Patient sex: F
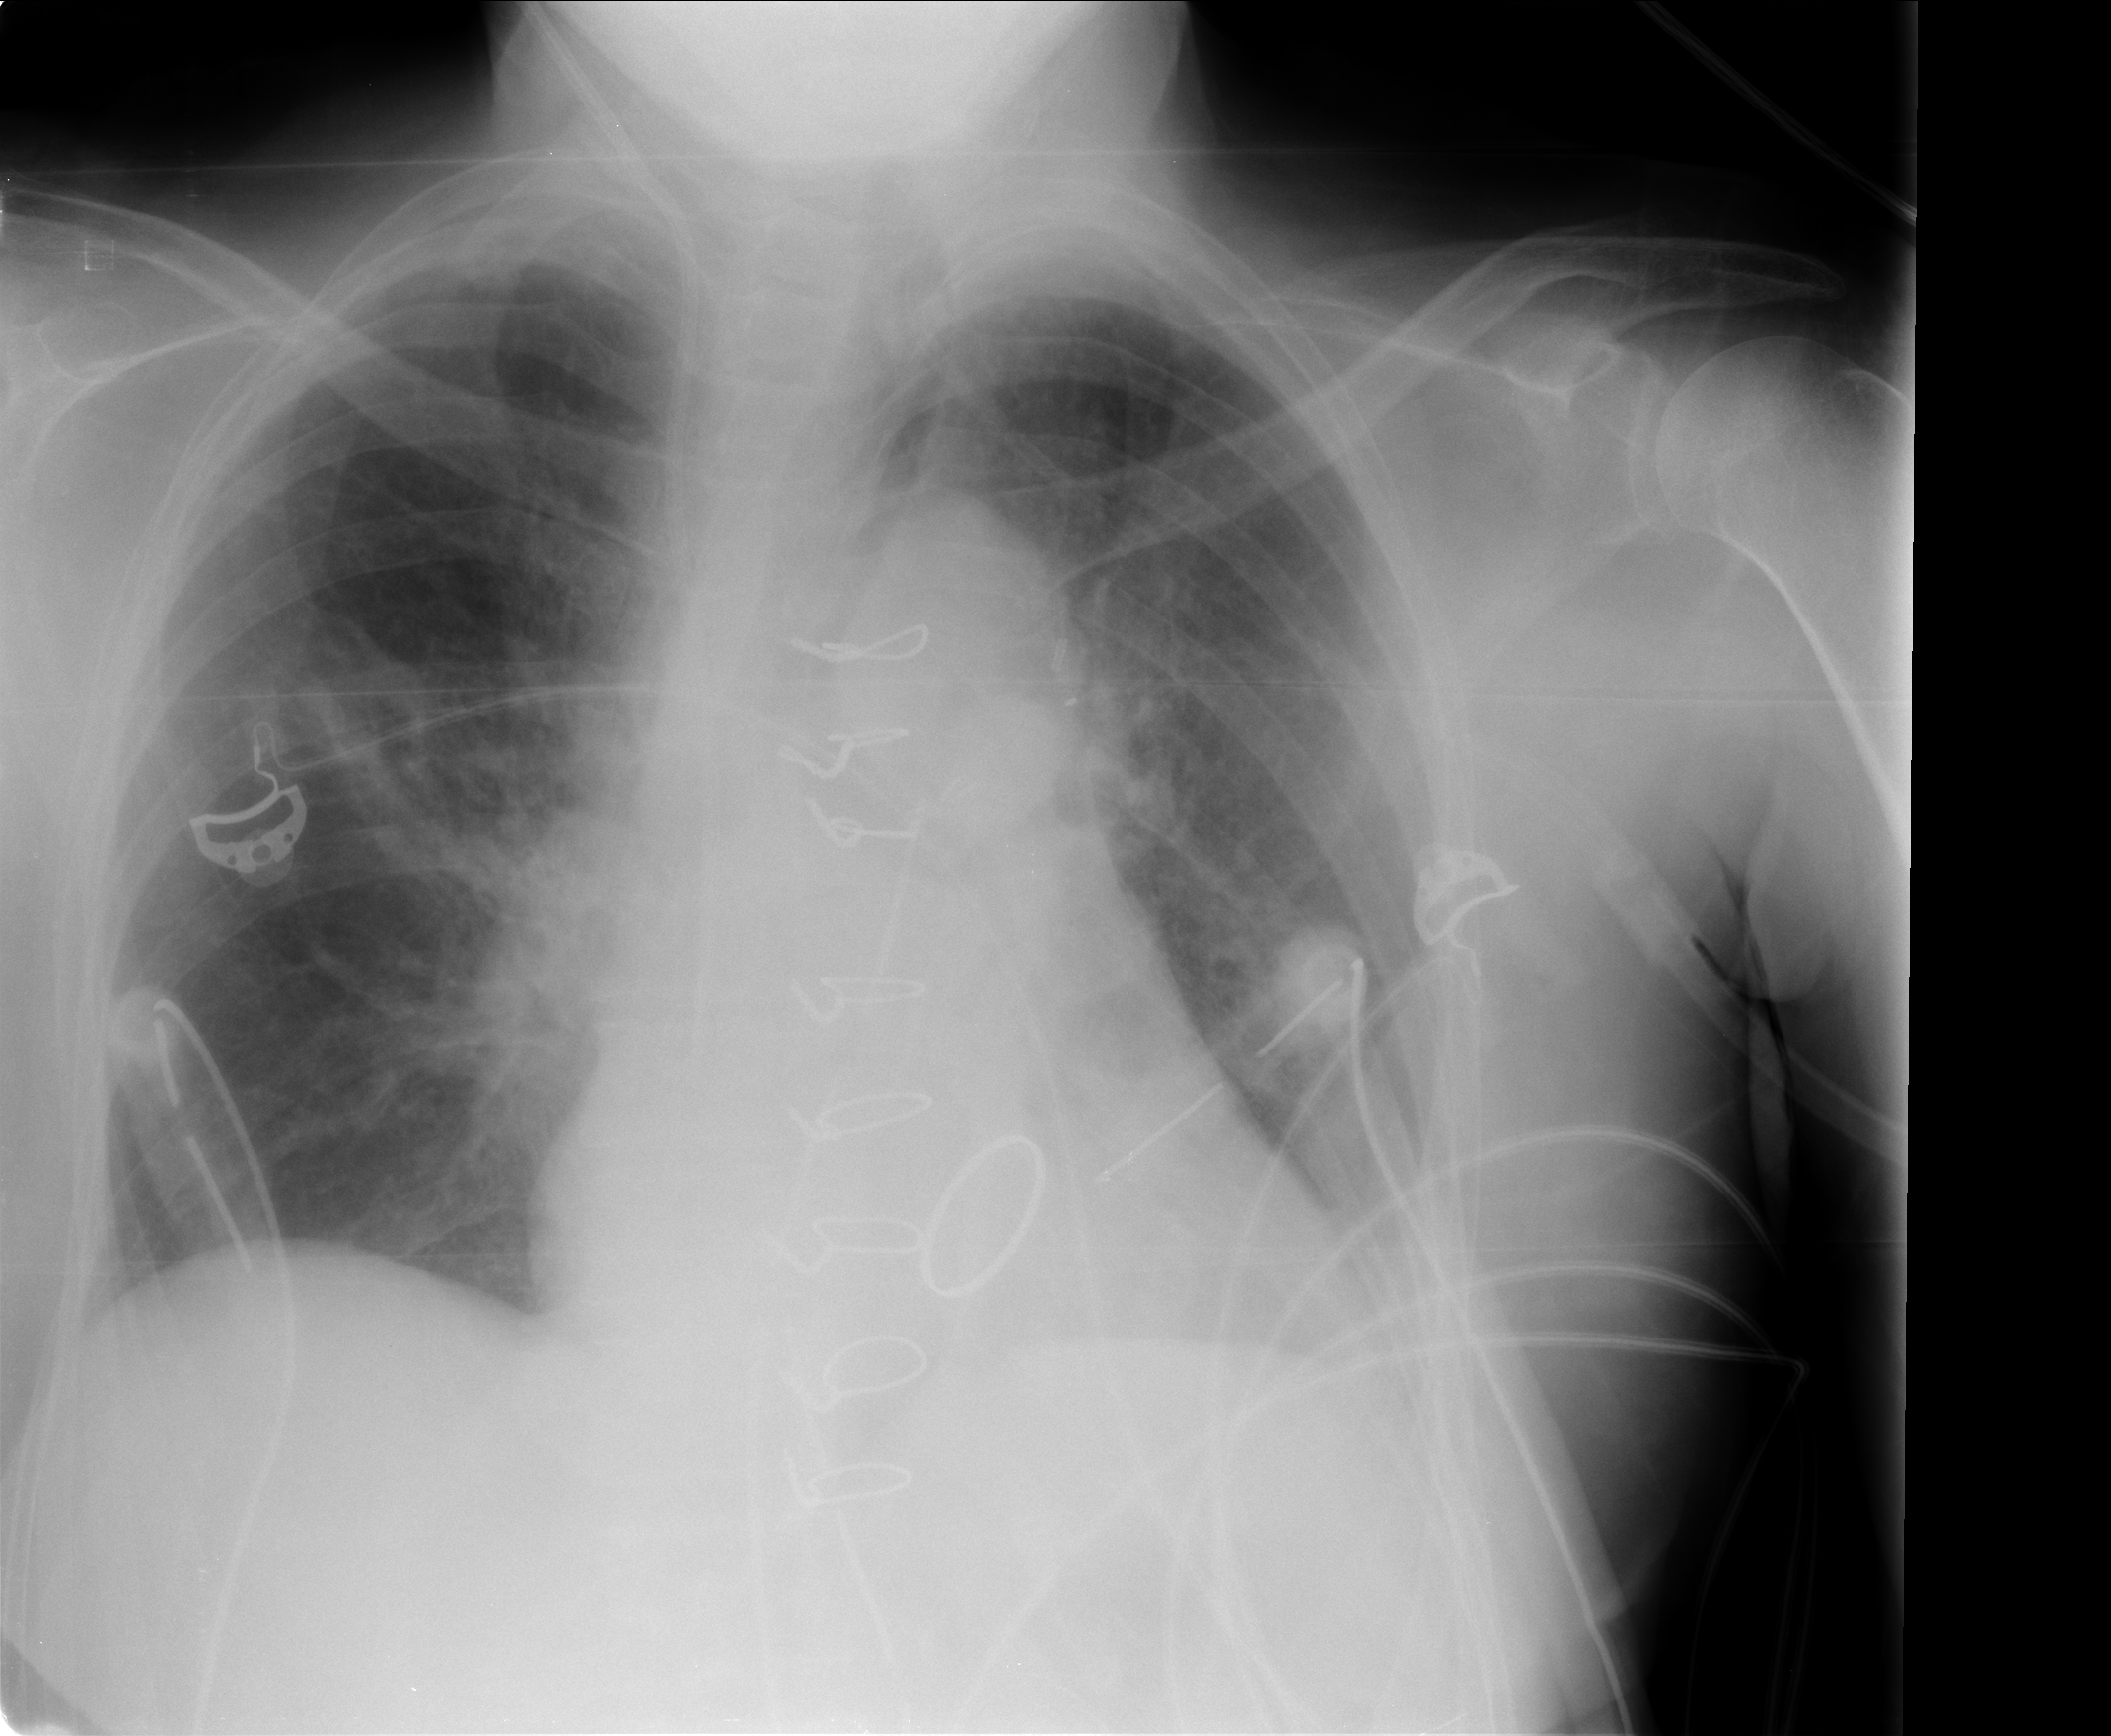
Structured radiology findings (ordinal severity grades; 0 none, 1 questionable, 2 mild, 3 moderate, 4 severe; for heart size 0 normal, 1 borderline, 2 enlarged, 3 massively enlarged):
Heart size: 0
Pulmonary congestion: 2
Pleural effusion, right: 0
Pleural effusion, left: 0
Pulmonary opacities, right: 1
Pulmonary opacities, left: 0
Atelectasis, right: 2
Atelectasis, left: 0